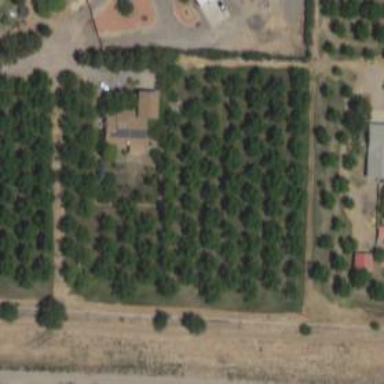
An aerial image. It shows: Orchard.